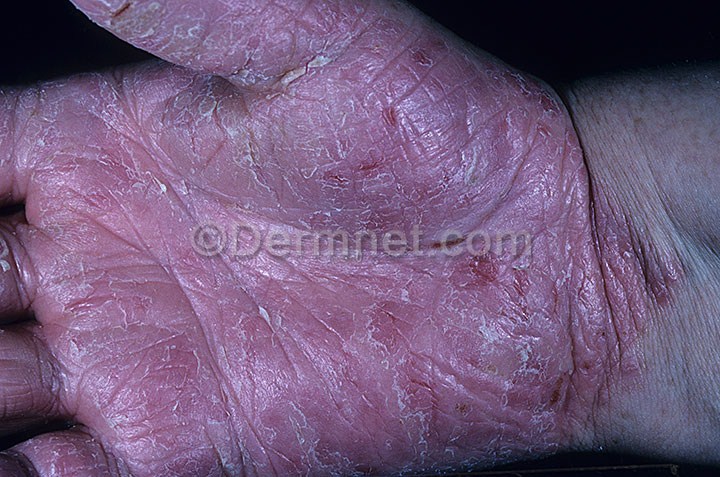
Disease: Eczema Photos